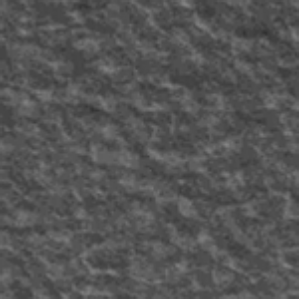
Label: frost